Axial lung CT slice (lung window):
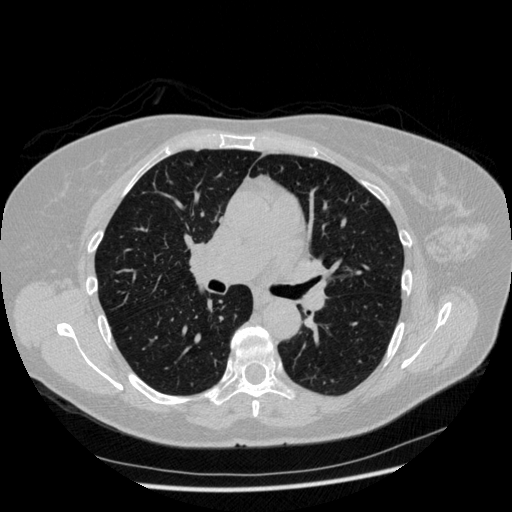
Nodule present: no